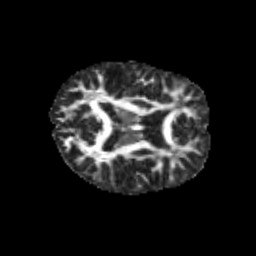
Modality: FA
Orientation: axial
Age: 11
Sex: male
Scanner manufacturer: siemens
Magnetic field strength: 3 T
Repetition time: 3.8 s
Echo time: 0.07 s